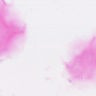
Metastatic tissue present: no